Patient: sex M, age 48
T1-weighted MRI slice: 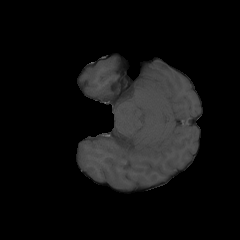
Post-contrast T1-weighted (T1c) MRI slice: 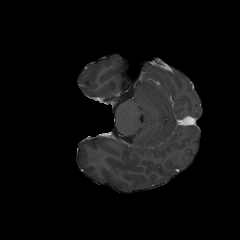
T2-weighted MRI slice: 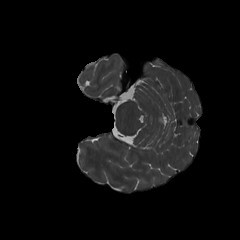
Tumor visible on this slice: no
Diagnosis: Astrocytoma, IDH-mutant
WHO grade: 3